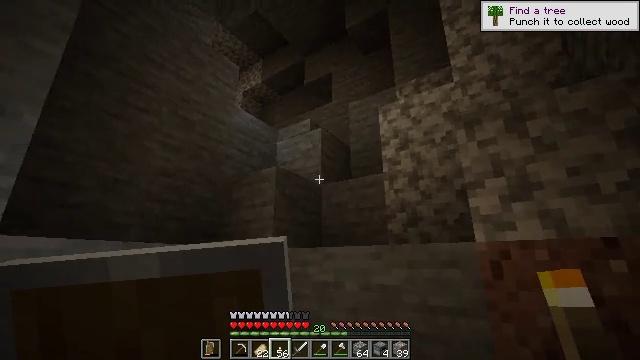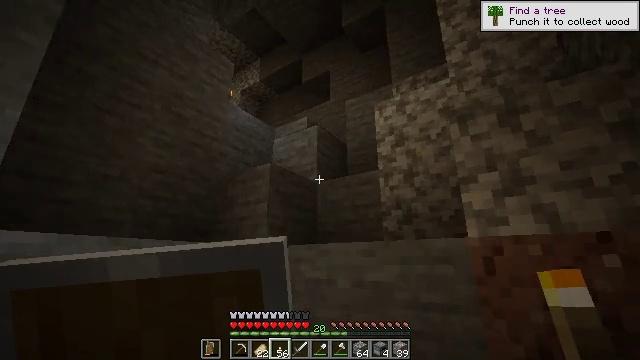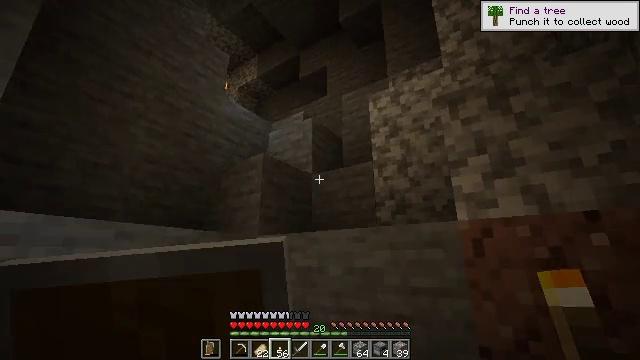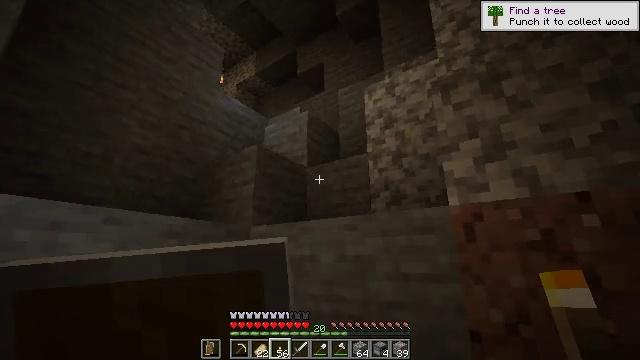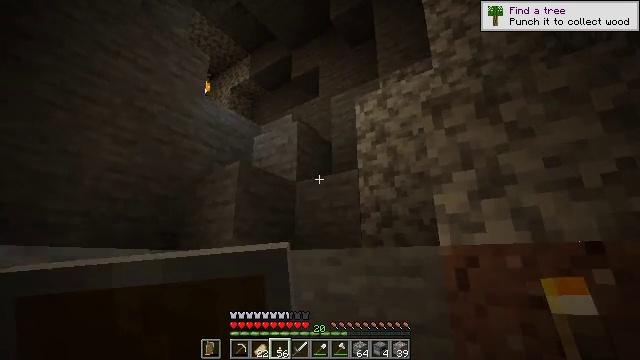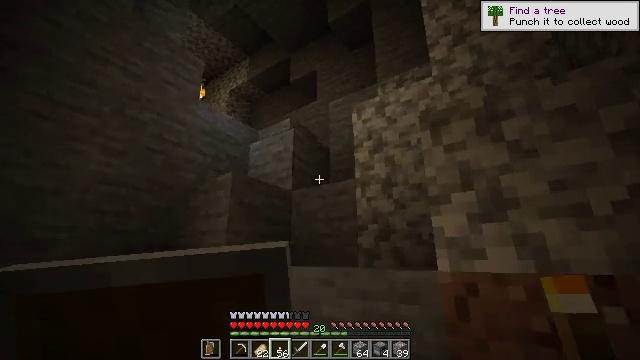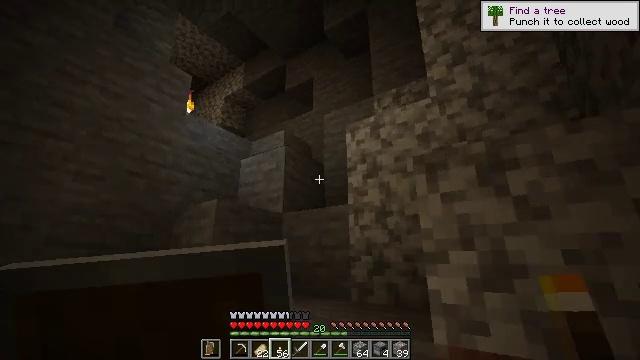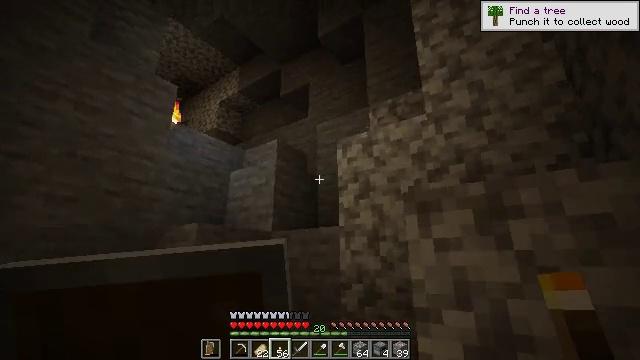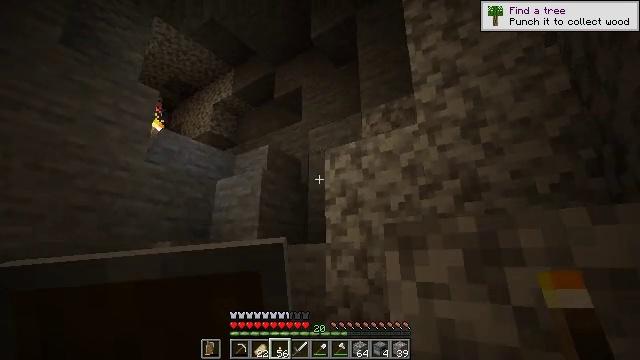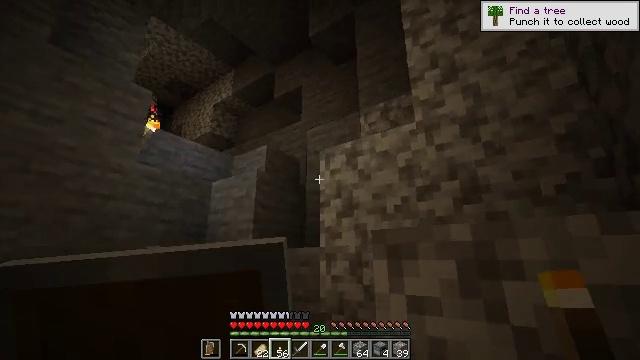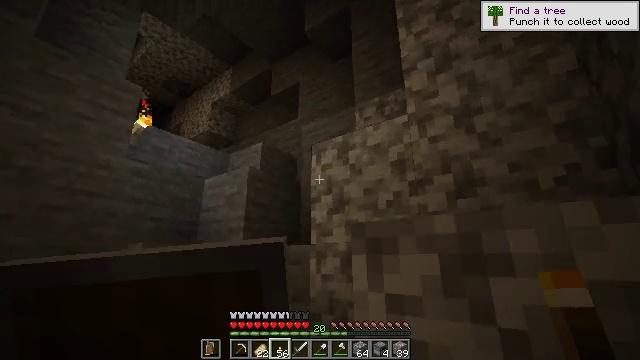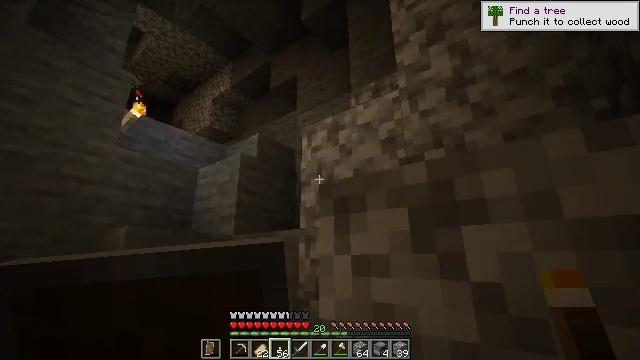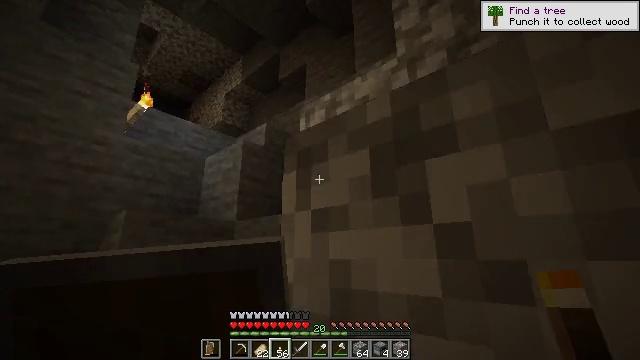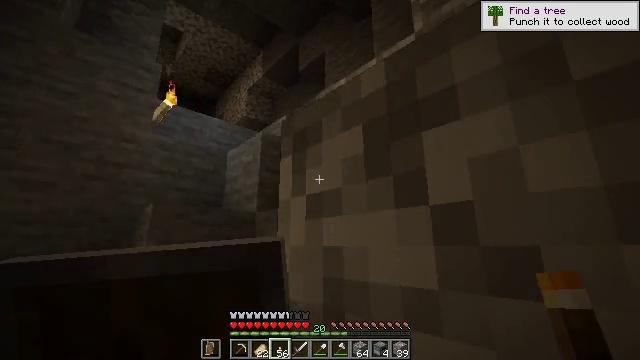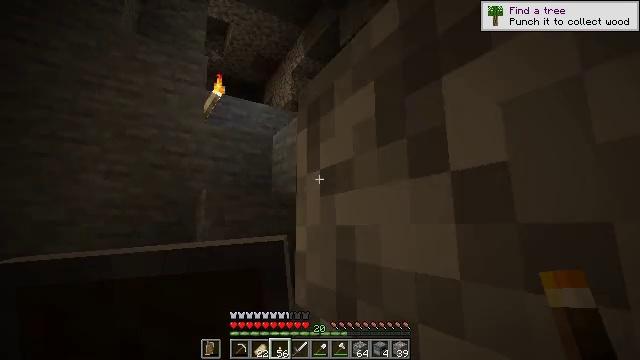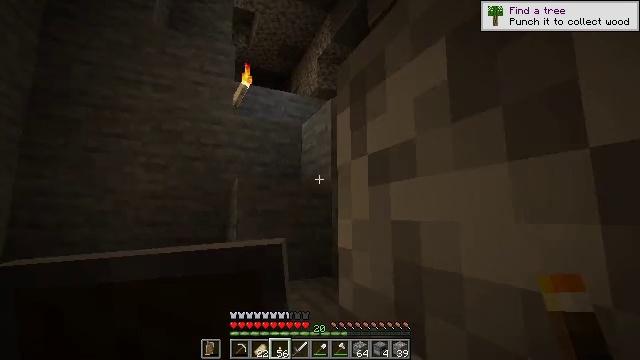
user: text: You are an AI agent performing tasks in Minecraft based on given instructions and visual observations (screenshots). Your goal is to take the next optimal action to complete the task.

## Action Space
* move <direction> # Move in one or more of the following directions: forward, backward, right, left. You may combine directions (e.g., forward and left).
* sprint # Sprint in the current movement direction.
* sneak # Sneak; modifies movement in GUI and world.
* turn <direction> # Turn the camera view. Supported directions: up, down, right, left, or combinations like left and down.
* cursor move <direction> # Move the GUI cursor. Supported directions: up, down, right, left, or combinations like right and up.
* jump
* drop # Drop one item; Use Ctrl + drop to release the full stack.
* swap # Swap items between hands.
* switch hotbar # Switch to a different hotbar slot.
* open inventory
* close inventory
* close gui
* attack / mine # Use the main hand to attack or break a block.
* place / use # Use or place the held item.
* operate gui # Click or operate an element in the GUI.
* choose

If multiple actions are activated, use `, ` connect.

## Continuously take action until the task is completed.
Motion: motion action
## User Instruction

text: Place redstone dust in the crafting table to make a redstone block.
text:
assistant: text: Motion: move forward and move right
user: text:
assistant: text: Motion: move forward and move right
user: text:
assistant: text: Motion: move forward and move right
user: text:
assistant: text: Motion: move forward and move right, jump
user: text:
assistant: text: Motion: move forward and move right, jump
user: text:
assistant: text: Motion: move forward and move right, jump
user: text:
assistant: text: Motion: move forward and move right, jump
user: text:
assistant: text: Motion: move forward and move right, jump
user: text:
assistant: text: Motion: move forward and move right
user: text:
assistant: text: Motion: move forward and move right
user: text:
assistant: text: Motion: move forward and move right, turn left
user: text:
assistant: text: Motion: move forward and move right, turn left
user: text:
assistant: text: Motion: move forward and move right, turn left and down
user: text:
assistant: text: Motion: move forward and move right, turn left and down
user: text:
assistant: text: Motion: move forward, turn left and down
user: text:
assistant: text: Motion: move forward, turn left and down
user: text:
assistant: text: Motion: move forward
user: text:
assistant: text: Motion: move forward
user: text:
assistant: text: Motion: move forward
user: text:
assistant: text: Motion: move forward
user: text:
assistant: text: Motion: move forward, turn right, jump
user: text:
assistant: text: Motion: move forward, turn right and down, jump
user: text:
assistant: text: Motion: move forward and move right, turn right and down, jump
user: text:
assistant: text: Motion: move forward and move right, turn right and down, jump
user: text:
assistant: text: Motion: move forward and move right
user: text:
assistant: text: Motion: move forward and move right
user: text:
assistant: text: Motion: move forward and move right
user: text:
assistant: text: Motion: move forward and move right, turn down
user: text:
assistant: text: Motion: move forward and move right
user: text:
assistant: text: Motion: move forward and move right